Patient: sex M, age 60
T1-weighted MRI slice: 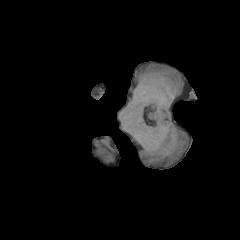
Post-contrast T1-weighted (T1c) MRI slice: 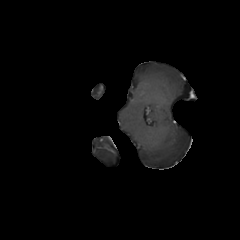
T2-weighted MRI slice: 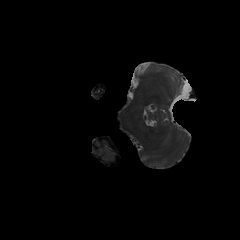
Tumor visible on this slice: no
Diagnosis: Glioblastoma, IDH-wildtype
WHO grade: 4